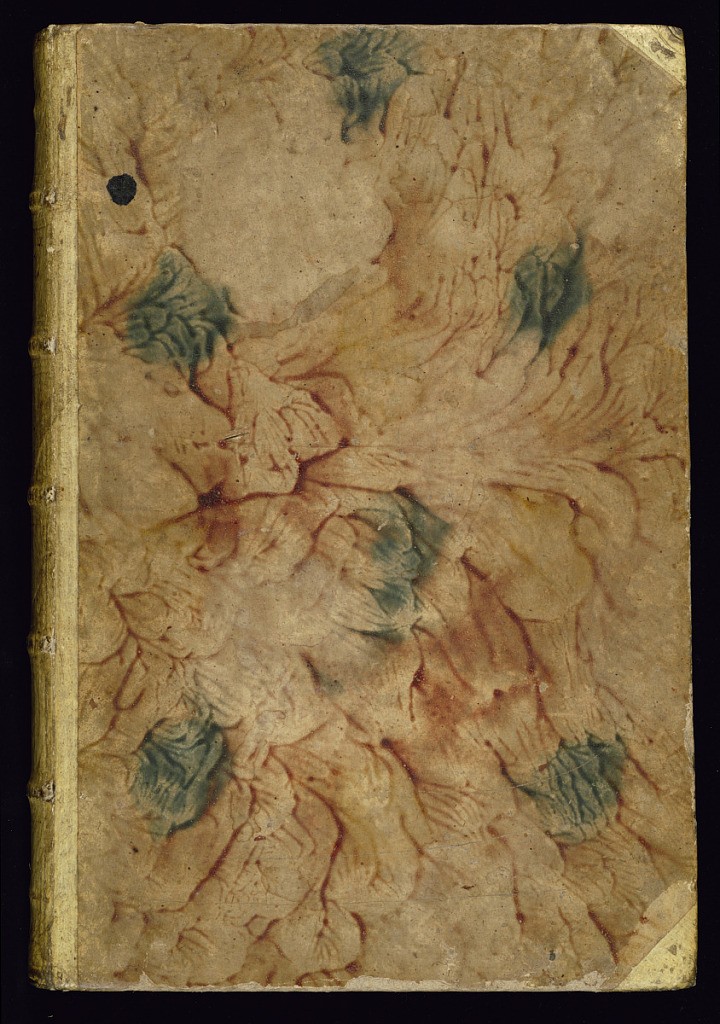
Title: Album of Prints: Ornaments, Cartouches, and Frames by Cuvilliés père
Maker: François de Cuvilliés the Elder, Belgian, 1695 - 1768
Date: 1738
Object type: Album
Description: Album of prints containing books 1-5, 10-17, and 19-21 of the oeuvre, first series, of François de Cuvilliés the Elder. Each book has six plates of designs for frames, cartouches, and ceilings.